Aerial crown-view tile of a tropical tree (Barro Colorado Island, Panama), acquired 20250317:
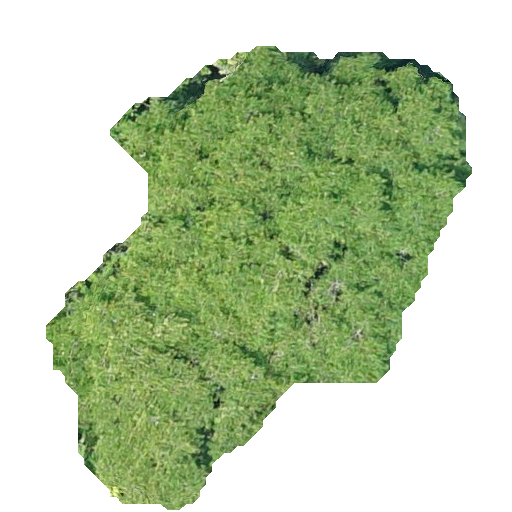
Species: Hymenaea courbaril
GBIF accepted scientific name: Hymenaea courbaril
Crown area: 181.706 m²